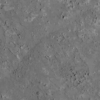
Label: not_dusty